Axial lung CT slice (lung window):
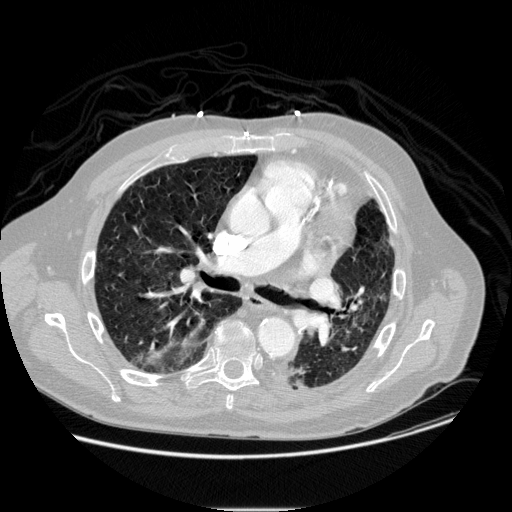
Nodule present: no